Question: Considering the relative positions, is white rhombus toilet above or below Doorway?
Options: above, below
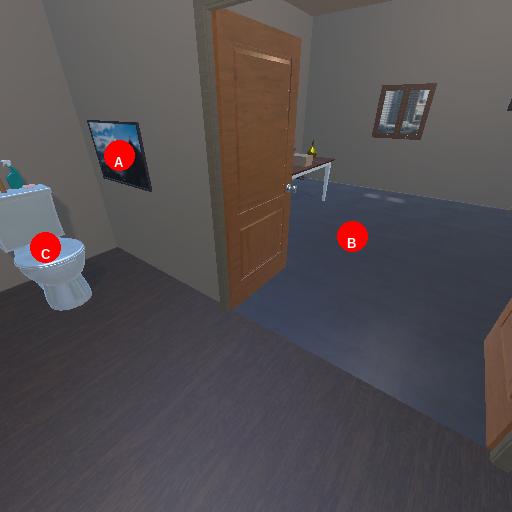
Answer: above